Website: macys
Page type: gifting
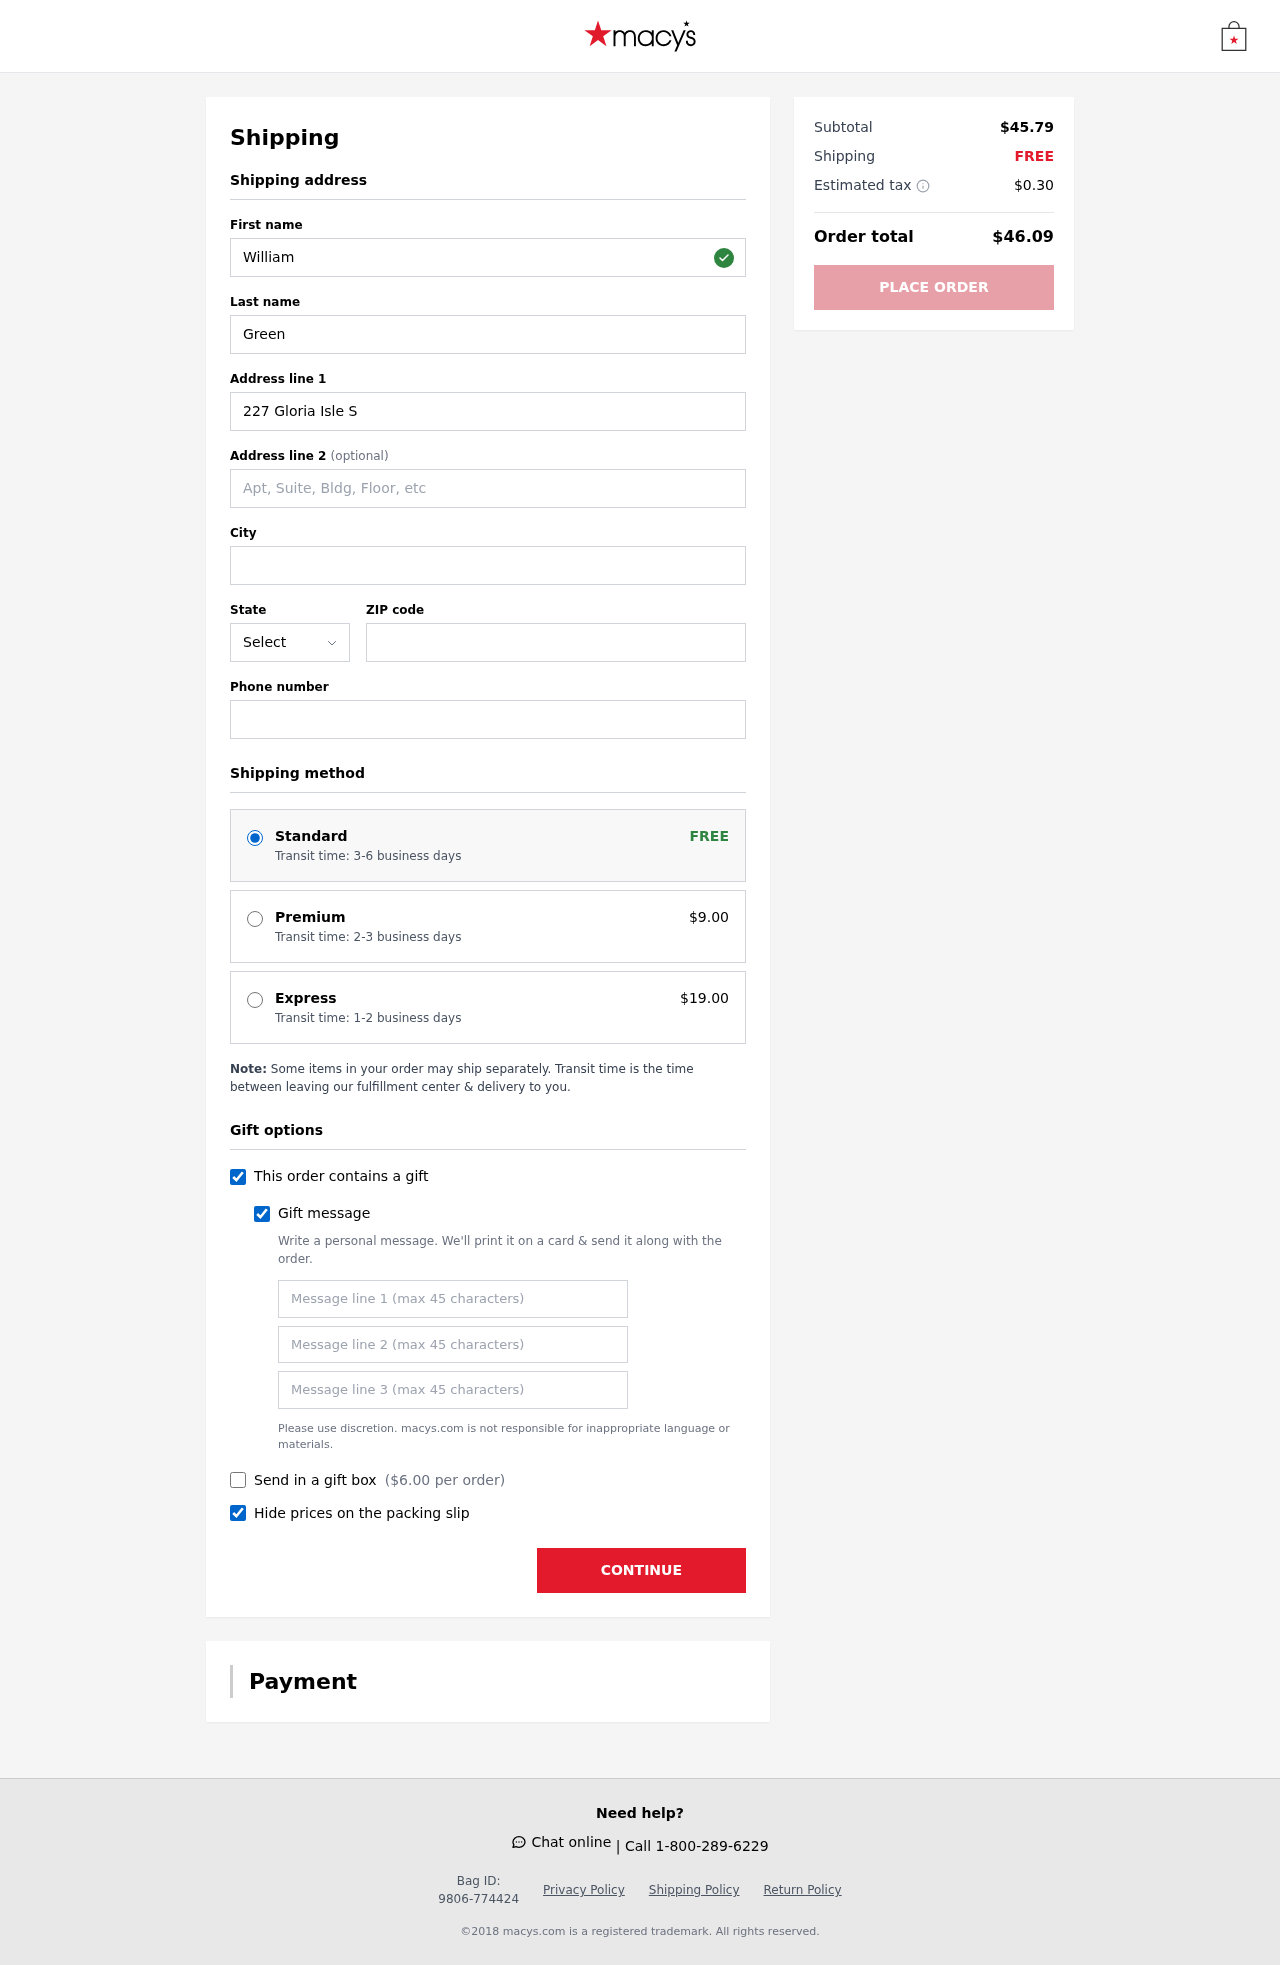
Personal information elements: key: PII_STATE_ABBR
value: AZ
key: PII_FIRSTNAME
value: William
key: PII_LASTNAME
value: Green
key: PII_STREET
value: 227 Gloria Isle Suite 621
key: PII_STREET2
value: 1701 Gilbert Point
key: PII_CITY
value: Erikburgh
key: PII_POSTCODE
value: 07144
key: PII_PHONE
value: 7094716606
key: PII_GIFT_MESSAGE
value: Hey Jessica, I saw these sandals and immediately thought of you—they seemed perfect for your summer adventures! Hope they bring you as much joy as you bring to everyone around you. Enjoy!  William
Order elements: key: ORDER_SHIPPING_STANDARD
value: Transit time: 3-6 business days
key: ORDER_SHIPPING_PREMIUM
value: Transit time: 2-3 business days
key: ORDER_SHIPPING_PREMIUM_PRICE
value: $9.00
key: ORDER_SHIPPING_EXPRESS
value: Transit time: 1-2 business days
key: ORDER_SHIPPING_EXPRESS_PRICE
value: $19.00
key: ORDER_GIFT_BOX_PRICE
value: $6.00
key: ORDER_SUBTOTAL
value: $45.79
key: ORDER_SHIPPING_COST
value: FREE
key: ORDER_TAX
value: $0.30
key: ORDER_TOTAL
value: $46.09